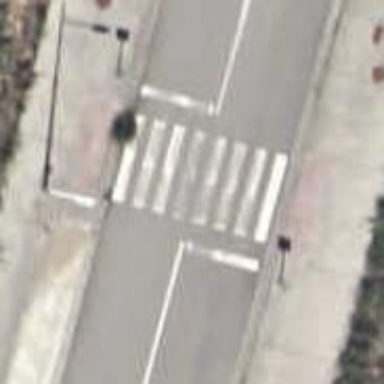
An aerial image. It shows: Zebra crossing on the road.